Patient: sex M, age 40
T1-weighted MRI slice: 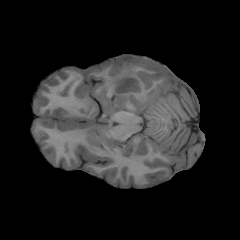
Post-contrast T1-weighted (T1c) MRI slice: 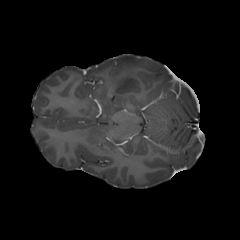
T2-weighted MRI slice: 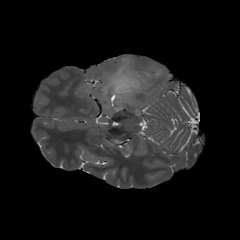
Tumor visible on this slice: yes
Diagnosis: Astrocytoma, IDH-mutant
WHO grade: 3